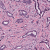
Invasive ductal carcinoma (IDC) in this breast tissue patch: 1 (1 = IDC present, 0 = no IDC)